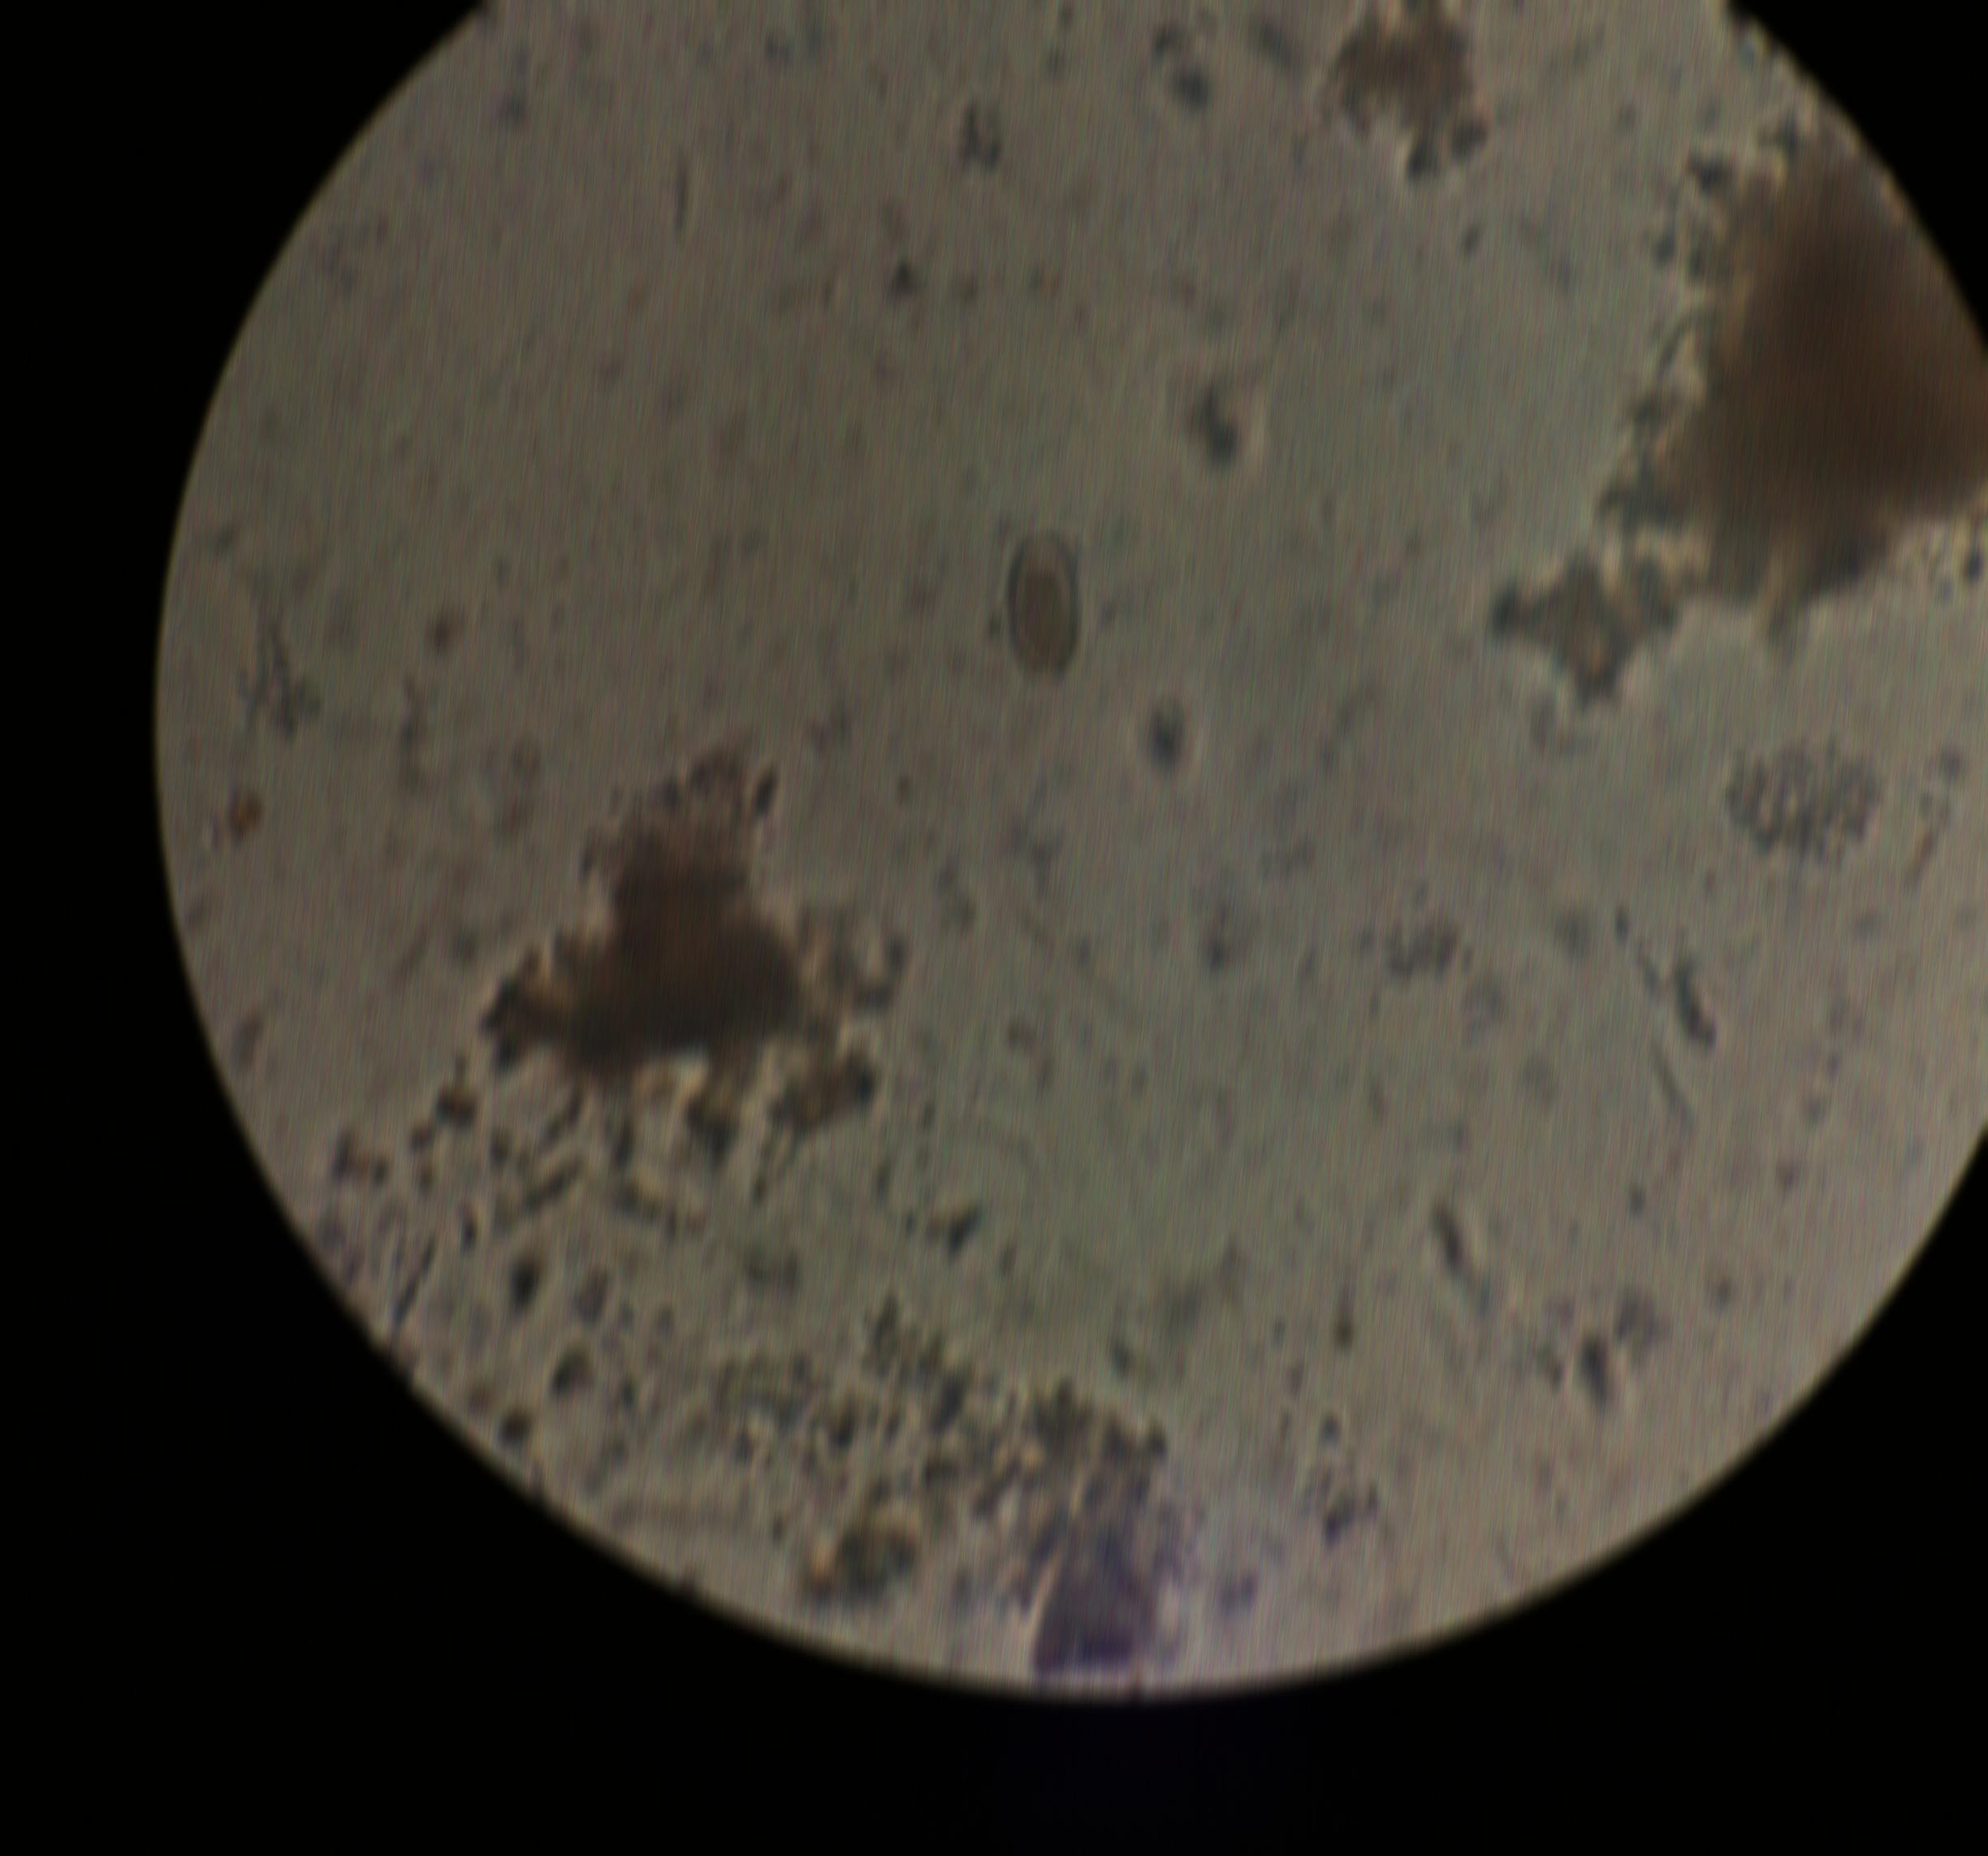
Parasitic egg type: Capillaria philippinensis